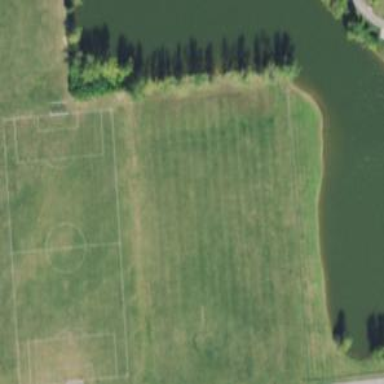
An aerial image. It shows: Soccer pitch for leisure land activities.